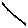
Label: line